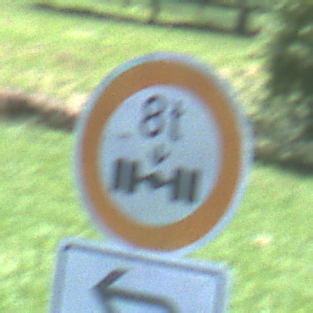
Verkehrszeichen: TatsaechlicheAchslast
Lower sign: RichtungsangabeDurchPfeile2
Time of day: Midday
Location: Outdoor (Nature)
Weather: Clear
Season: Summer
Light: Natural